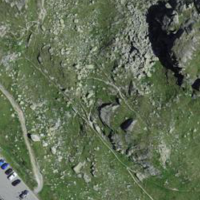
EUNIS habitat code: 31
Species observed at this site:
Kalmia procumbens
Carduus personata
Gentiana clusii